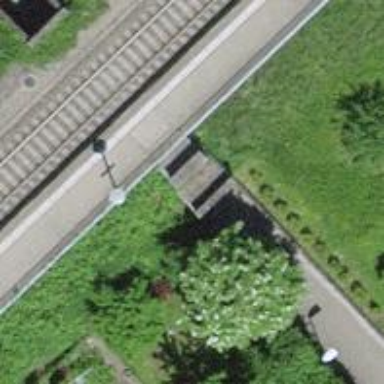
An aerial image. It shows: Footway tunnel.